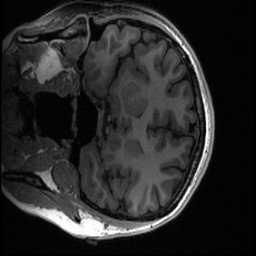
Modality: T1w
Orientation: coronal
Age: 18
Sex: female